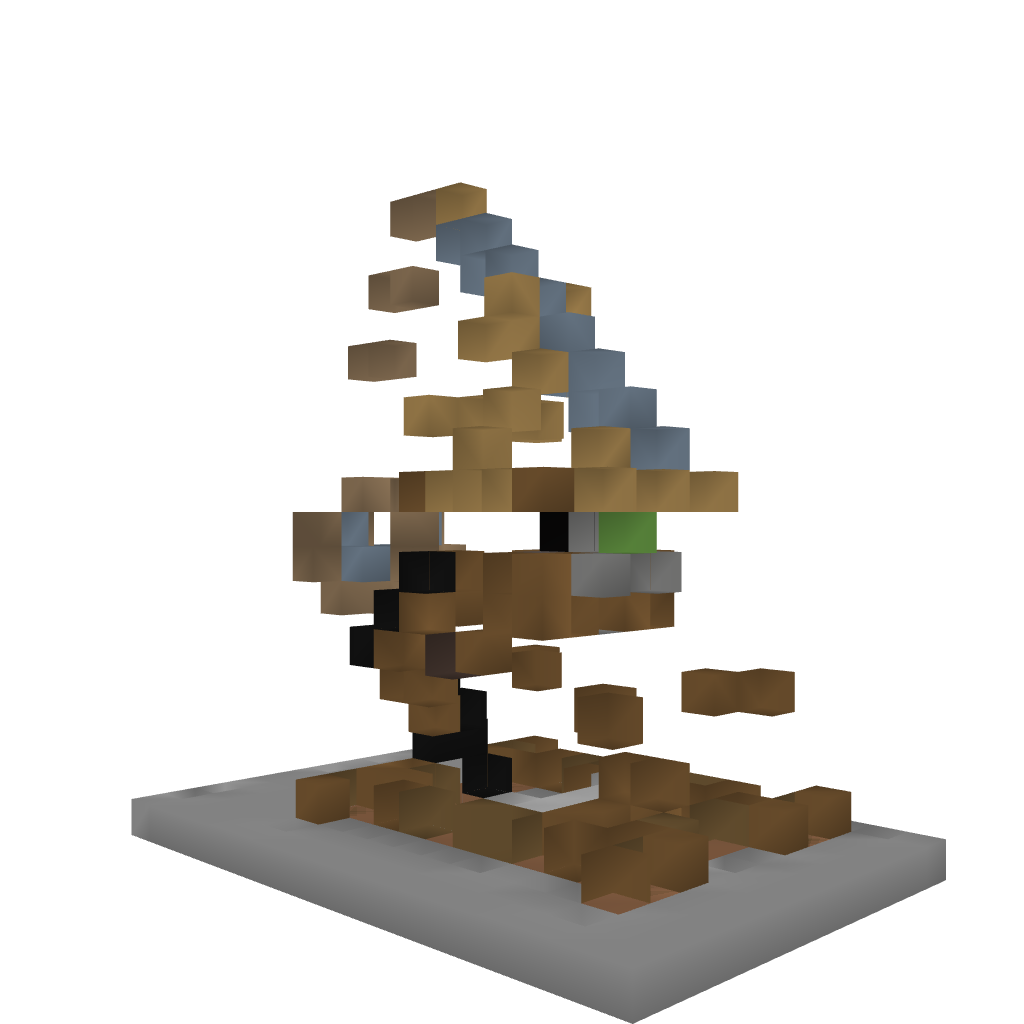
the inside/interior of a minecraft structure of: Medieval Trebuchet v1.0